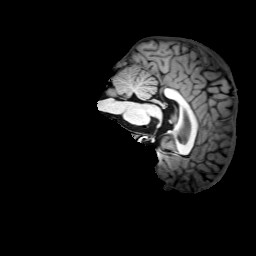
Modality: T1w
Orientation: sagittal
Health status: ill
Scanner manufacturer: siemens
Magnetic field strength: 3 T
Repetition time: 2 s
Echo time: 0.00303 s